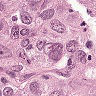
Metastatic tissue present: yes